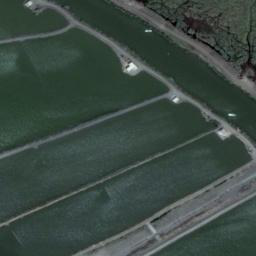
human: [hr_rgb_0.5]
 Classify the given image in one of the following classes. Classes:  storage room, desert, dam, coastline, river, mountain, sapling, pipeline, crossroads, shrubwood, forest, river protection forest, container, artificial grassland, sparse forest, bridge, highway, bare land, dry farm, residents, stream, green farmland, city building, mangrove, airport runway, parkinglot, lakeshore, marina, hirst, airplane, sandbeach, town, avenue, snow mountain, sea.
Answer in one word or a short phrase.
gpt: green farmland